Question: this is my file please tell me how can I insert date and price
cell 'C4' and 'C21' into table
please help
I took 'excel source and sets'OpenRowSet'property to'SHEET$C4:C21'
but which is giving me only one column and invalid data also
please help.

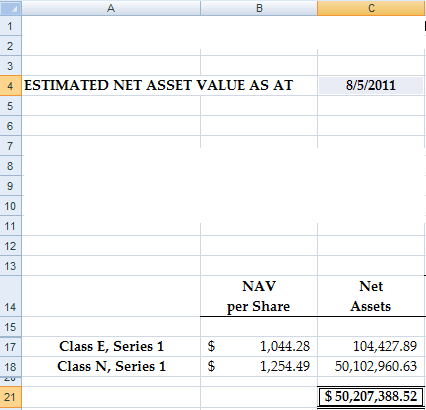
Answer: You may achieve this using a script task in your package. But consider using SSRS instead. I think this is what SSRS made for.
With SSRS you can make a report using BIDS or also you can create a local report with Visual Studio inside of an (e.g.) ASP.NET application. With the ASP.NET ReportViewer component you can visualize your report and export it to Excel as well. You can even export programmatically if you should do this.
<URL> turorial for how to use exporting functionality.